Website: crate-barrel
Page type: customer-info-address
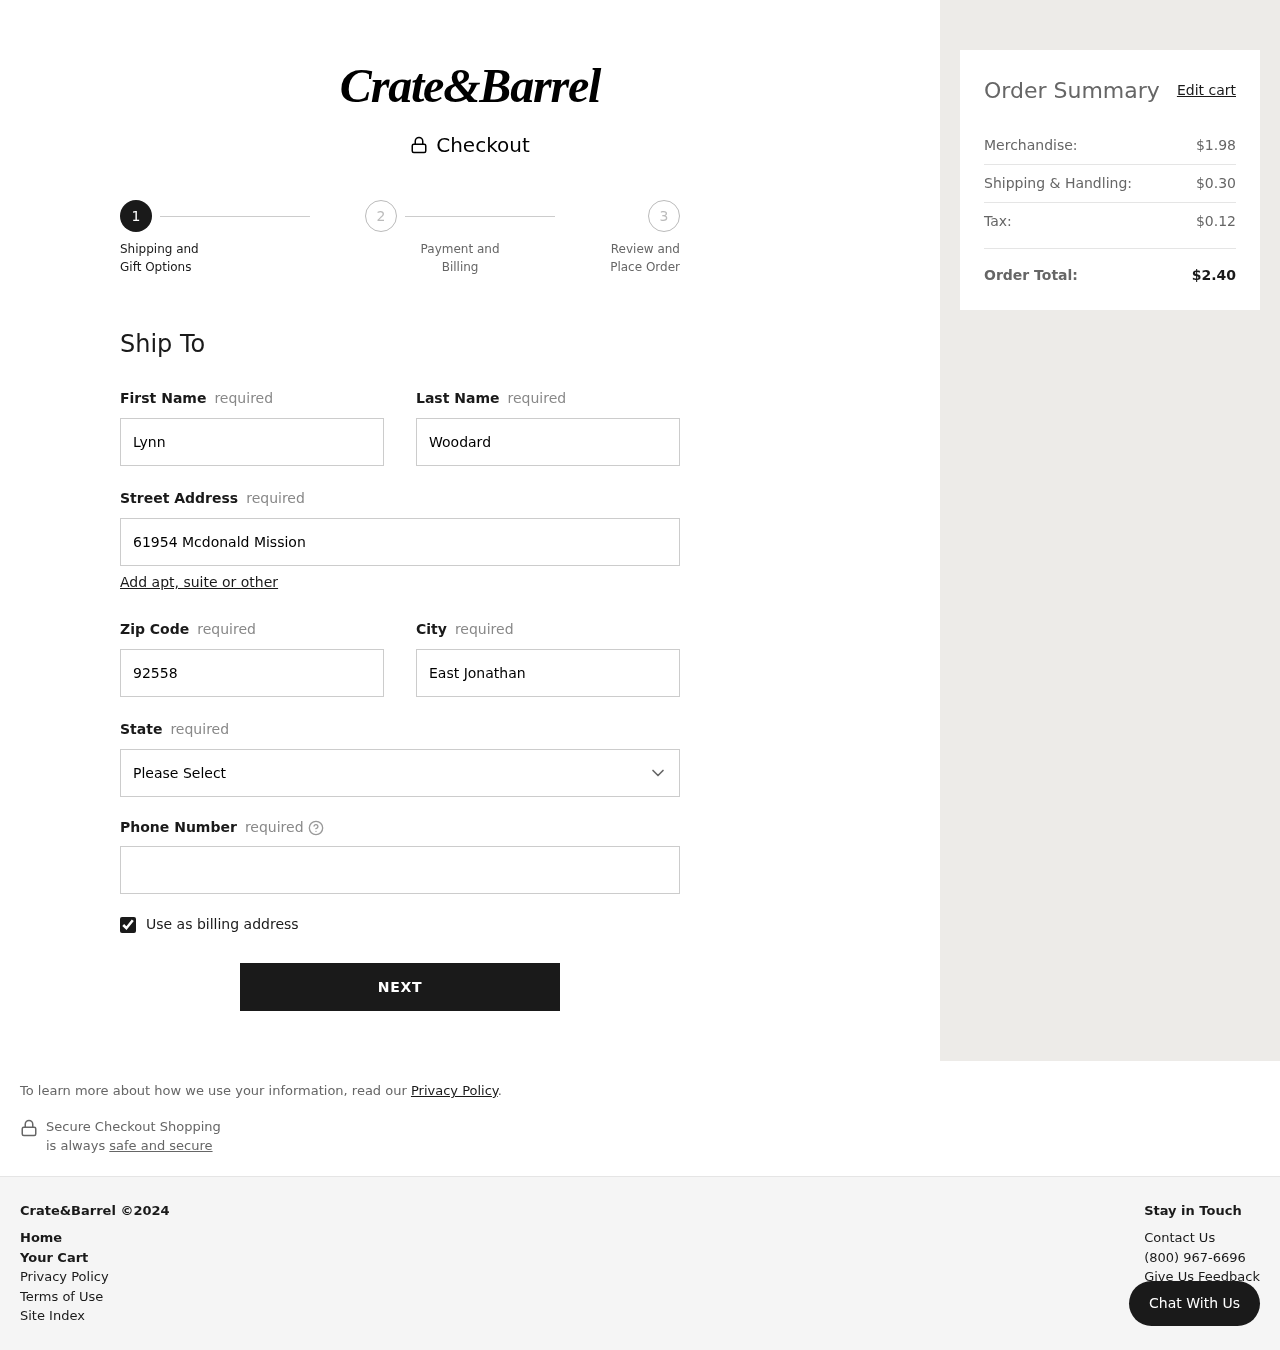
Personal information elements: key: PII_CITY
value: East Jonathanview
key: PII_FIRSTNAME
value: Lynn
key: PII_LASTNAME
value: Woodard
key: PII_PHONE
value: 8607020191
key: PII_POSTCODE
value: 92558
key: PII_STATE
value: Massachusetts
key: PII_STREET
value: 61954 Mcdonald Mission
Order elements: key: ORDER_SUBTOTAL
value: $1.98
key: ORDER_SHIPPING_COST
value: $0.30
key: ORDER_TAX
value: $0.12
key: ORDER_TOTAL
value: $2.40